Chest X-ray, PA view. Patient: 83 years old, sex F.
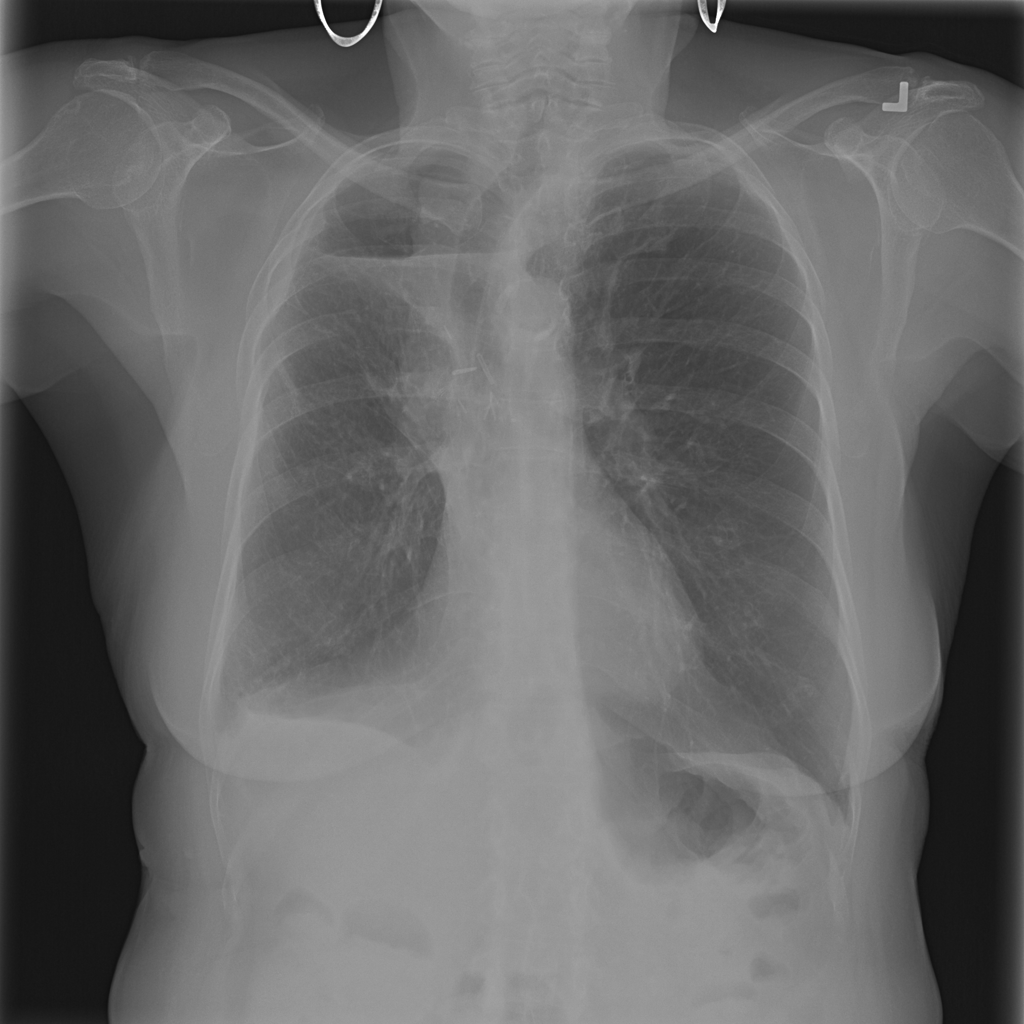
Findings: Effusion